Question: I don't want to the indent level.
I want to enforce a particular indent level that is not the default, 4.
Apparently this is possible:

How?
The documentation on this stuff seems to be eluding me.
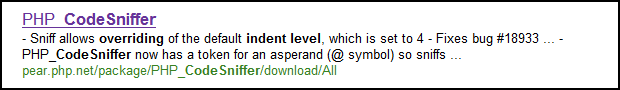
Answer: Apparently one way to do it is this: create a new "Standard", create a new ruleset.xml, then insert into that ruleset.xml file, an XML stanza that sets the property.
For example, (I'm on Windows so my backslashes are all backslashes and not fwd slashes)
> cd \dev\phpcs\CodeSniffer
mkdir NewStandard
Within that directory, create ruleset.xml, containing this :
'''
<?xml version="1.0"?>
<ruleset name="Custom Standard">
<description>My custom coding standard</description>
<rule ref="PEAR">
<exclude name="PEAR.Commenting.ClassComment"/>
<exclude name="PEAR.Commenting.FileComment"/>
<exclude name="PEAR.Commenting.FunctionComment"/>
<exclude name="PEAR.Commenting.InlineComment"/>
<exclude name="PEAR.Classes.ClassDeclaration"/>
<exclude name="Generic.Files.LineEndings"/>
</rule>
<rule ref="PEAR.WhiteSpace.ScopeIndent">
<properties>
<property name="indent" value="2"/>
</properties>
</rule>
</ruleset>
'''
The final stanza within the xml file sets the appropriate property.
To do this, you have to know that
A) the indenting sniff (rule) is PEAR.WhiteSpace.ScopeIndent
B) the property on that sniff is called 'indent'.
Then, run phpcs as normal like so:
'\php\php.exe phpcs\scripts\phpcs --standard=NewStandard --report=emacs MyCode.php'
documentation:
<URL>